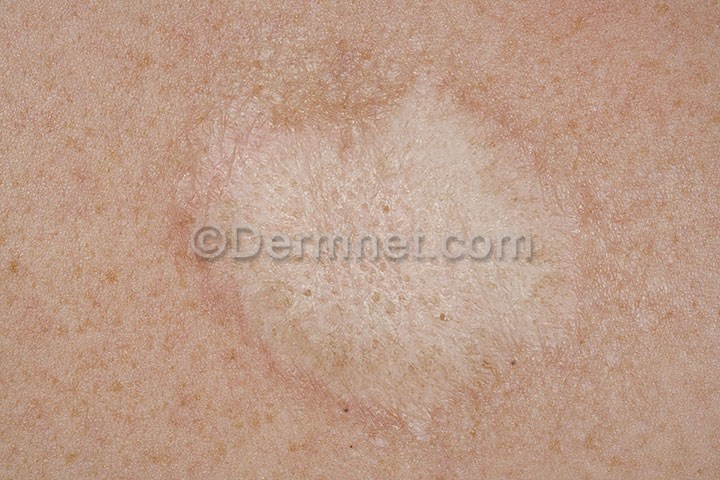
Disease: Psoriasis pictures Lichen Planus and related diseases